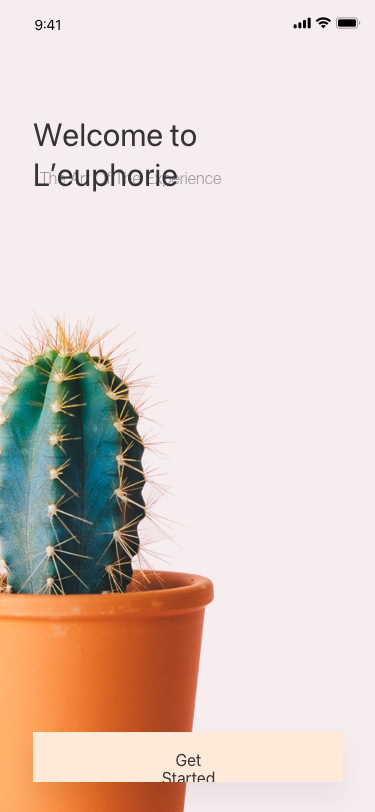
Text in this UI design:
The Art Of The Experience
Welcome to L’euphorie